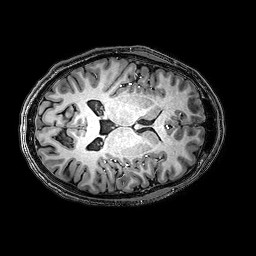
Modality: T1w
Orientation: axial
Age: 22
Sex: male
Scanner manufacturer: philips
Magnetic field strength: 3 T
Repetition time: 0.009 s
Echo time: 0.0035 s